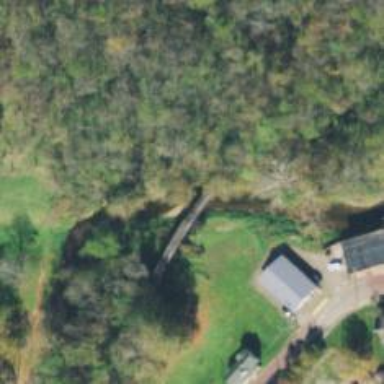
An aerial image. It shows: Abandoned railway.